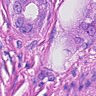
Metastatic tissue present: yes